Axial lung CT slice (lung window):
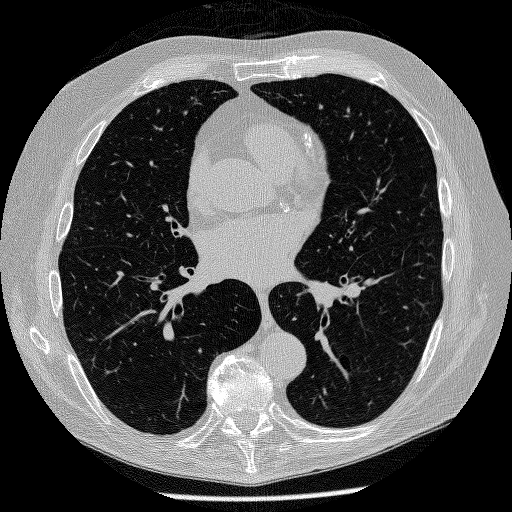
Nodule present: no